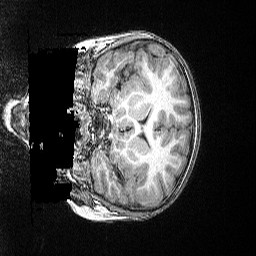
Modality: T1w
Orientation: coronal
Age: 81
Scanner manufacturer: siemens
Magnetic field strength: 3 T
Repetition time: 2.5 s
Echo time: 0.00347 s